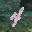
Label: 4